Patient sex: M
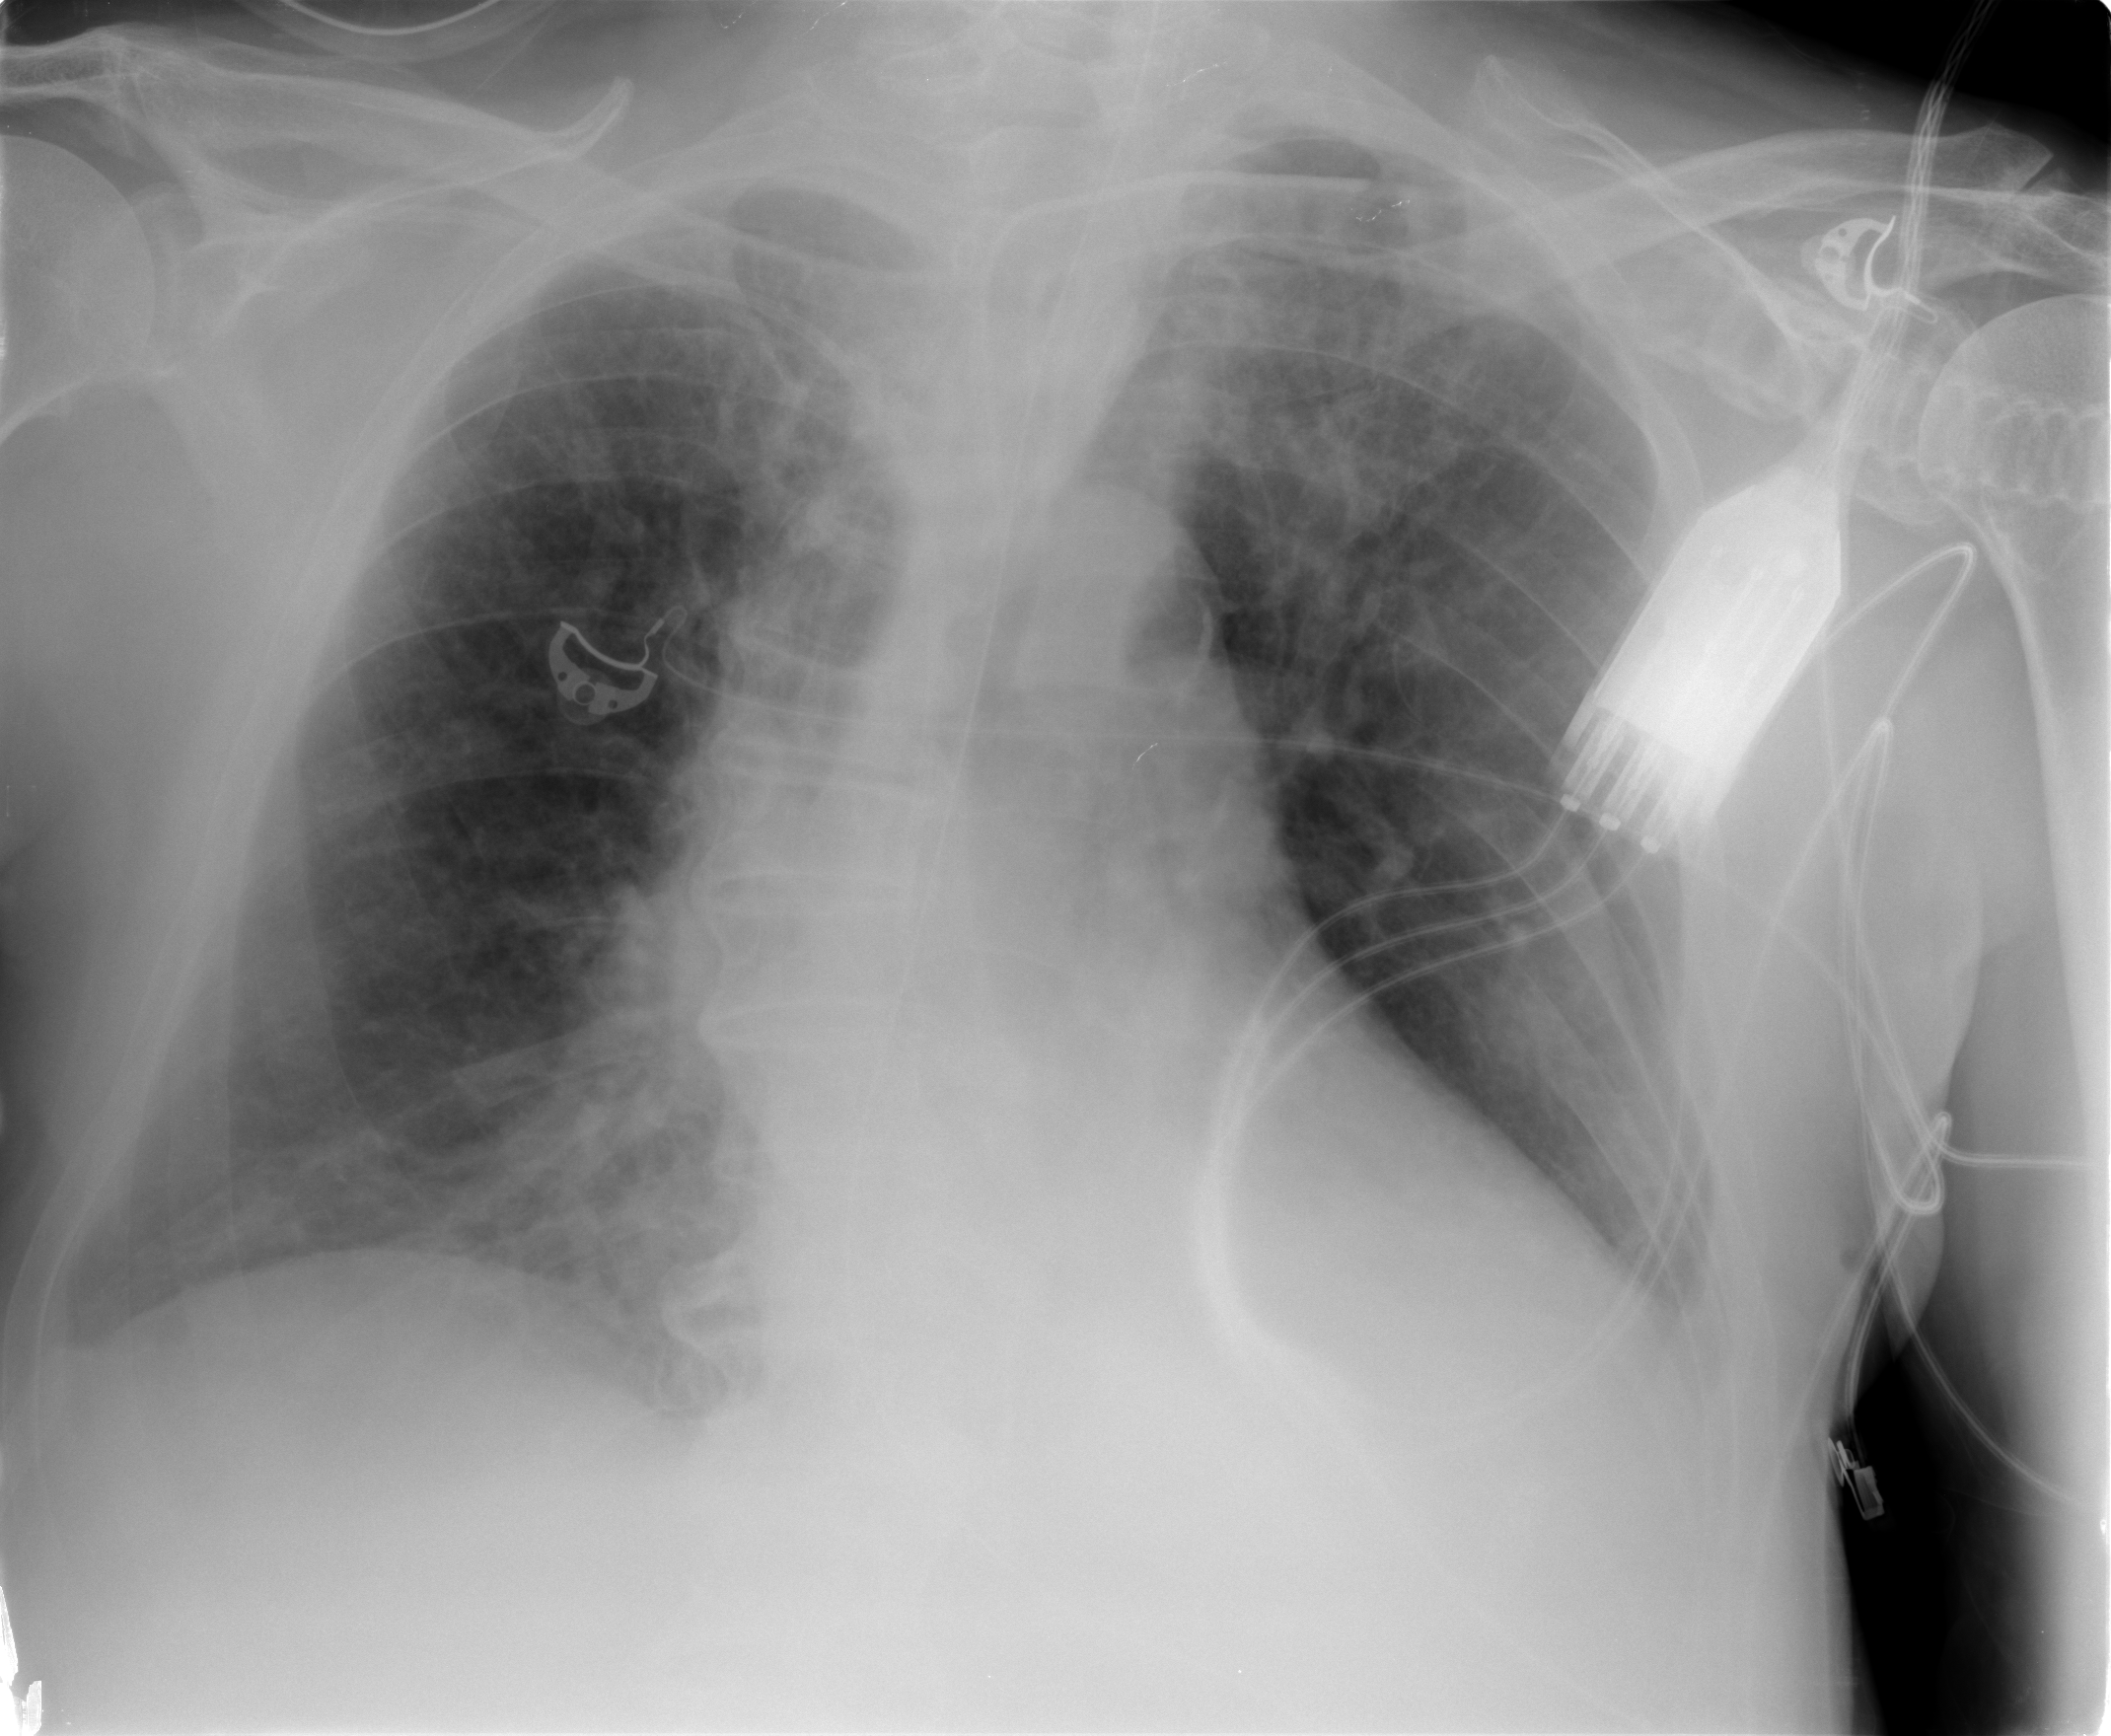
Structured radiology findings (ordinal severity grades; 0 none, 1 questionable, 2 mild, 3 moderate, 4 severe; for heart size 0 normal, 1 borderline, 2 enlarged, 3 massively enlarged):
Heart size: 2
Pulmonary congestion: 0
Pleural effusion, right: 2
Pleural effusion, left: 2
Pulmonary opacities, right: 2
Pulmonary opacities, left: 1
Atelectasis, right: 0
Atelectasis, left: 2